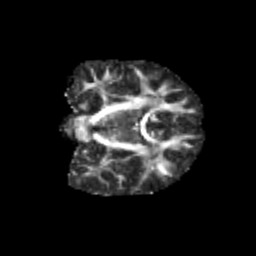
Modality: FA
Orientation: coronal
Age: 9
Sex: male
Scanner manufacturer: siemens
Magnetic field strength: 3 T
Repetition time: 3.8 s
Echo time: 0.07 s